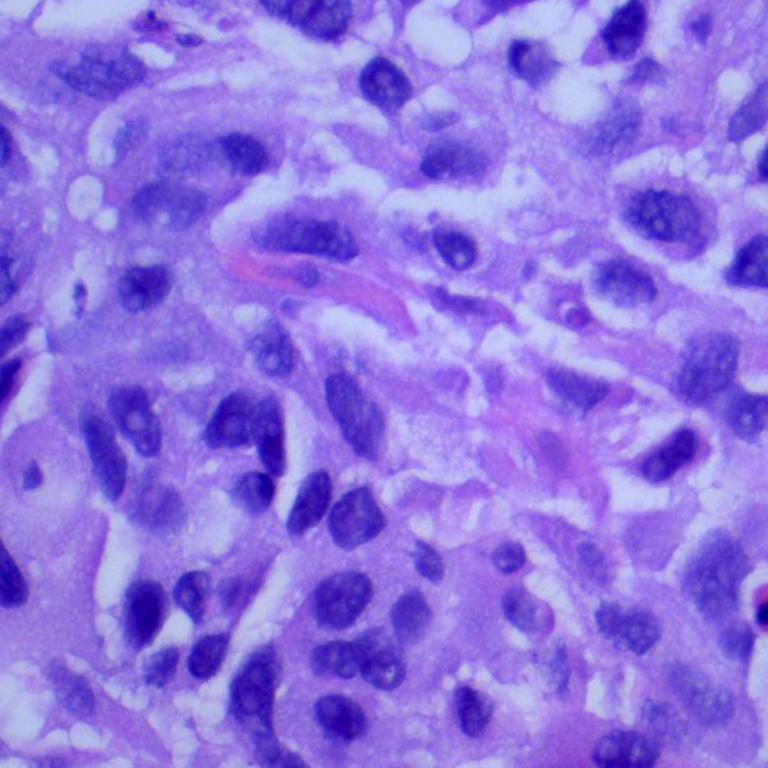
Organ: lung
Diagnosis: squamous carcinomas